Interaction volume radius: 10 \u00c5
Interaction volume height: 10 \u00c5
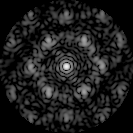
Disorder parameter: 0.5587